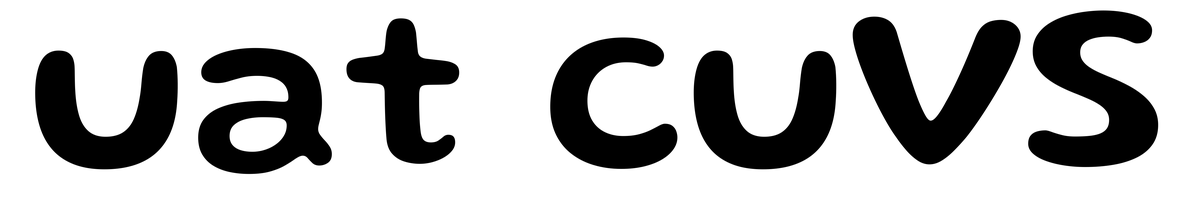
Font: Gluten_Medium